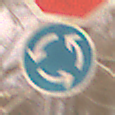
Verkehrszeichen: Kreisverkehr
Zusatzzeichen oben: Stop
Umgebung: Outdoor, Urban
Tageszeit: Night
Wetter: Overcast
Licht: Artificial
Jahreszeit: Winter
Kontrast: MediumContrast